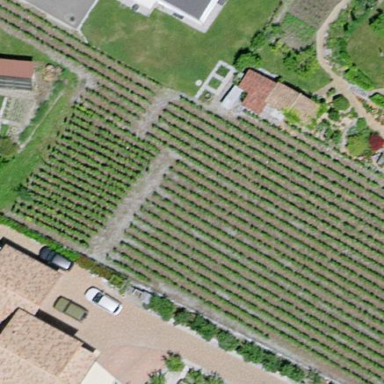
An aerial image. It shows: Vineyard where grapes are grown.